Aerial crown-view tile of a tropical tree (Barro Colorado Island, Panama), acquired 20240716:
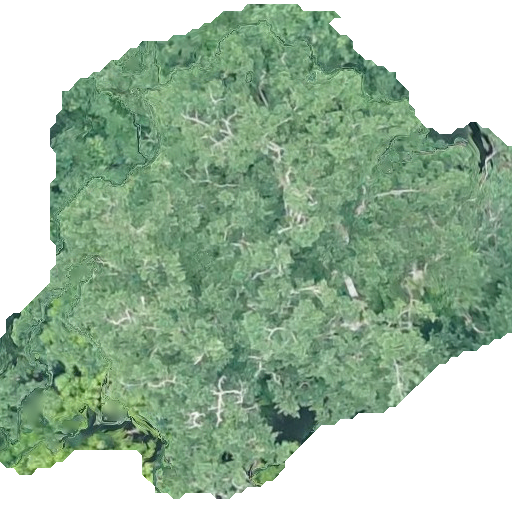
Species: Brosimum alicastrum
GBIF accepted scientific name: Brosimum alicastrum
Crown area: 293.469 m²